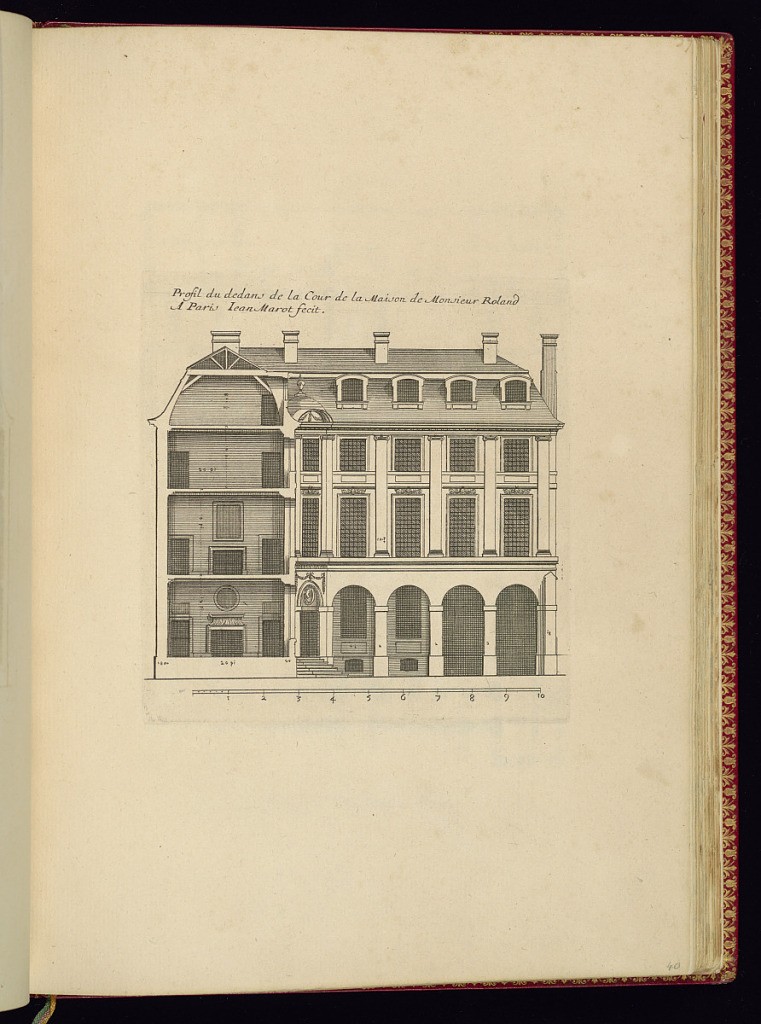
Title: Profil du dedans de la Cour de la maison de Monsieur Roland A Paris
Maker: Jean Marot, French, 1619 - 1679
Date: ca.1635–ca.1660
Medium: Etching on laid paper
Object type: Print
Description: Architectural elevation of an exterior façade of a Parisian hôtel particulier (grand house) with a part sectional view of the interior on the left, and a scale below. The façade features windows, arches, pilasters, cartouches, and an overdoor roundel portrait. There are numbers (measurements) on different details. The plate is titled and signed.